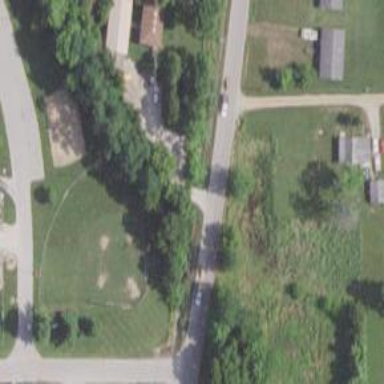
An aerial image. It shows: Driveway.